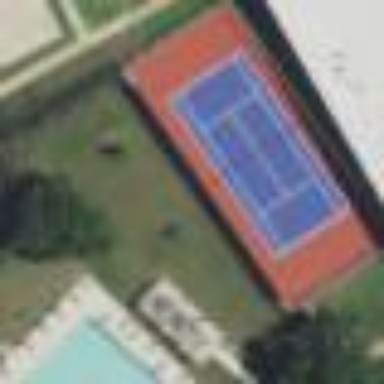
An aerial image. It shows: Tennis court on the leisure land pitch.